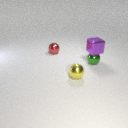
small green metal sphere to the right of small red metal sphere